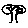
Label: tree